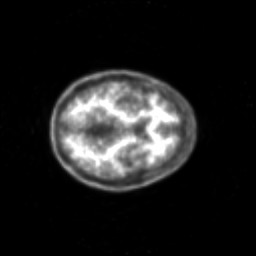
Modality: PET
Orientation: axial
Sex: female
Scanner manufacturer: siemens